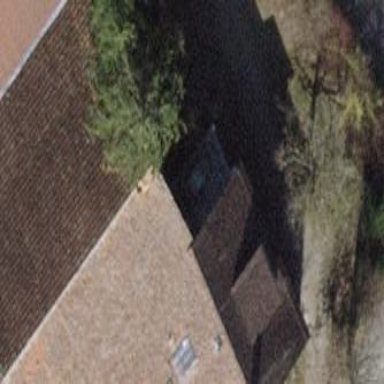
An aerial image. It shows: Farm building with gabled roof.